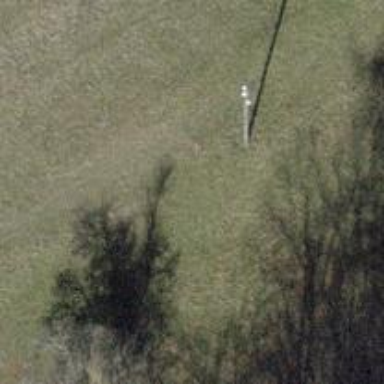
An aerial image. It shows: Power pole.